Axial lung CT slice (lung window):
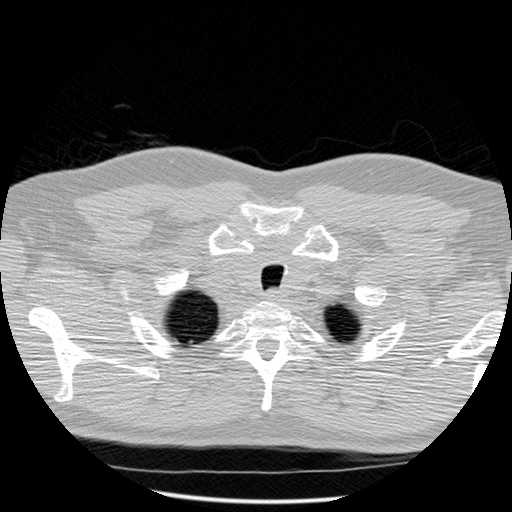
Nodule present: no